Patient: sex F, age 59
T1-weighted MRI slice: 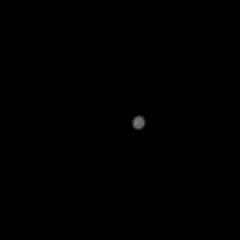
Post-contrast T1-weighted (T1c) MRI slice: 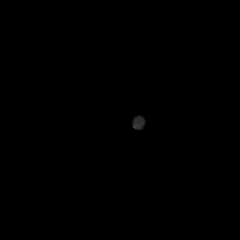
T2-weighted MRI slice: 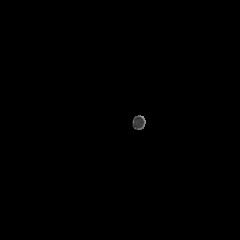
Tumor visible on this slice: no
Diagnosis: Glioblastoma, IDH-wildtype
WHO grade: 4